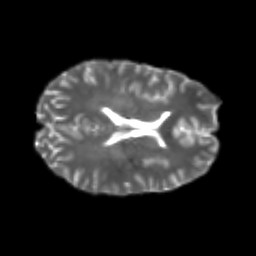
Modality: T2w
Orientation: axial
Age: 24
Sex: female
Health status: healthy
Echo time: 0.074 s